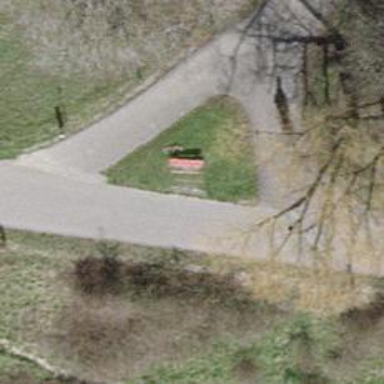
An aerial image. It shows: Red bench.